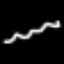
Label: squiggle